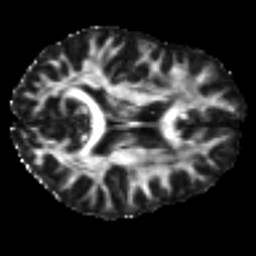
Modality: FA
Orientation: axial
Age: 21
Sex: male
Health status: ill
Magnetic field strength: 3 T
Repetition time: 9 s
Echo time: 0.093 s